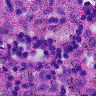
Metastatic tissue present: no